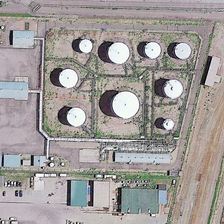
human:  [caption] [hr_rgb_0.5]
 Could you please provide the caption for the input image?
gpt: some white storage tanks in different sizes are near several buildings and a road with cars running .

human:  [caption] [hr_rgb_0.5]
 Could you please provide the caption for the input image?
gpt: some white storage tanks in different sizes are near several buildings and a road with cars running .

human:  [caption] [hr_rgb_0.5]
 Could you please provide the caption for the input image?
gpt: some white storage tanks in different sizes are near several buildings and a road with cars running .

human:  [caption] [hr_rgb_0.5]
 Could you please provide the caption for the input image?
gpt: some white storage tanks in different sizes are near several buildings and a road with cars running .

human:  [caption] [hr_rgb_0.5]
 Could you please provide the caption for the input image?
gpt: some white storage tanks in different sizes are near several buildings and a road with cars running .